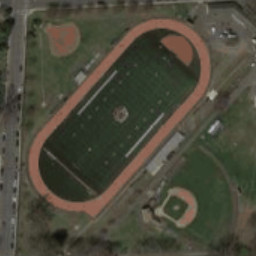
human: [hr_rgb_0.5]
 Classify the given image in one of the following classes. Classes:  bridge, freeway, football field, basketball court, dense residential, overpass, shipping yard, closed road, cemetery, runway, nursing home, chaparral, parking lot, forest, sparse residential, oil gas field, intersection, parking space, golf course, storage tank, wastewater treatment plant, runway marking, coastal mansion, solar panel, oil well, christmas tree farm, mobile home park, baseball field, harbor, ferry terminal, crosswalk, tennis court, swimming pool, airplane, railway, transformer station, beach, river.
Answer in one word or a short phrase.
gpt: football field